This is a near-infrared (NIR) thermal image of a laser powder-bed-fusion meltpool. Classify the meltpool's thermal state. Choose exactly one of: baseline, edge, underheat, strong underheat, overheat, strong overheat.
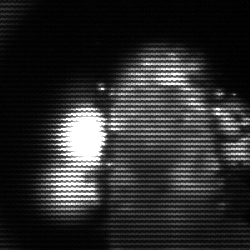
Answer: strong underheat